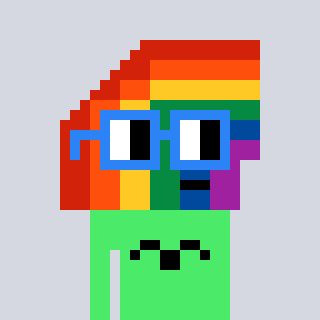
a pixel art character with square blue glasses, a rainbow-shaped head and a teal-colored body on a cool background